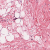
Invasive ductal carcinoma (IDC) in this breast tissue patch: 0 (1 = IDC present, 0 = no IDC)